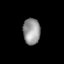
Tissue: lung
Cell type: Epithelial cells
Senescence score: 0.1996
Nuclear area (px): 440
Mean DAPI intensity: 150.632